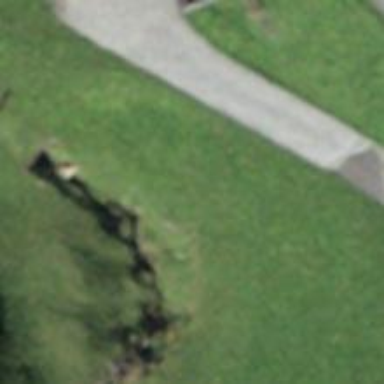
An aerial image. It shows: Culvert tunnel.